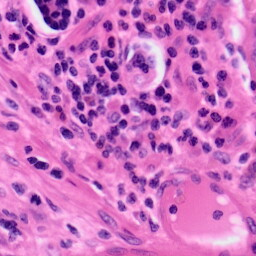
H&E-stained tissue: Colon